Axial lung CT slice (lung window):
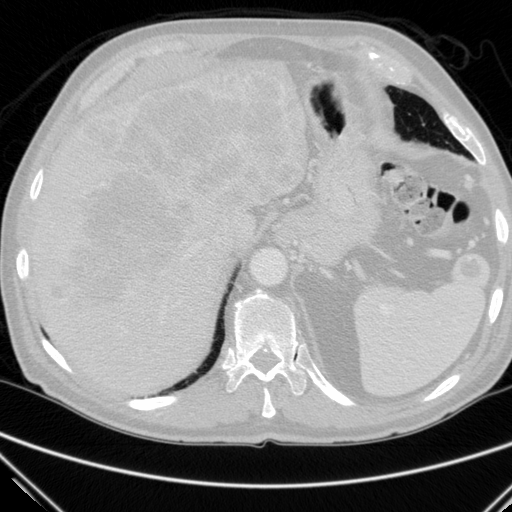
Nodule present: no